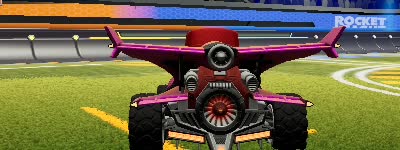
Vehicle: aftershock